Brain MRI, t2w sequence, axial 2D slice.
Patient: age 51, sex F, weight 95 kg, height 1.95 m
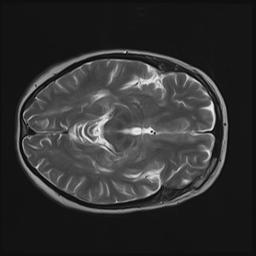